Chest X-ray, PA view. Patient: 32 years old, sex F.
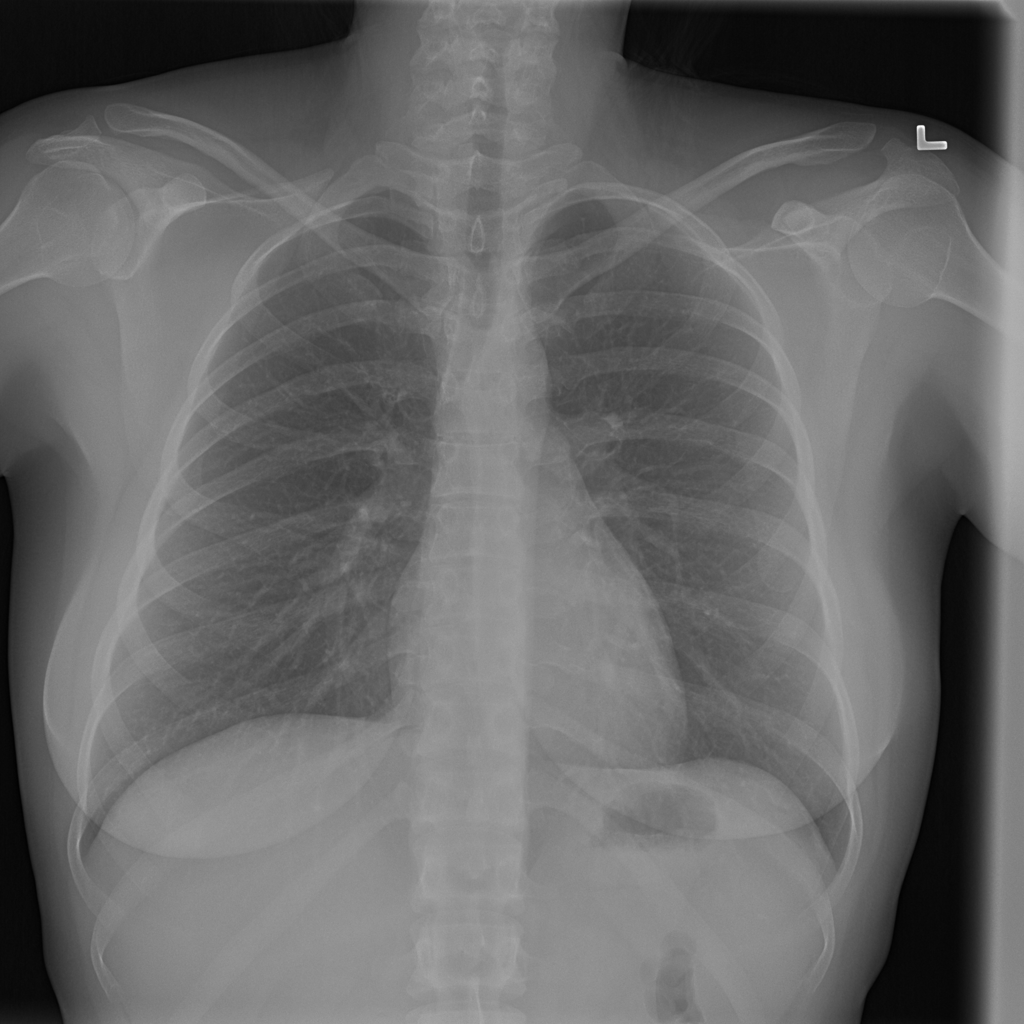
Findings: No Finding